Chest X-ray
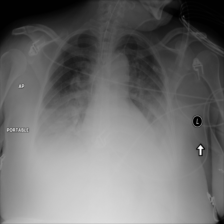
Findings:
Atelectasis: negative
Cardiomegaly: negative
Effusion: positive
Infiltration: negative
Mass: negative
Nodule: negative
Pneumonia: negative
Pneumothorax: negative
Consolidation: negative
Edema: positive
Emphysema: negative
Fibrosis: negative
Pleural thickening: negative
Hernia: negative